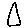
Label: triangle